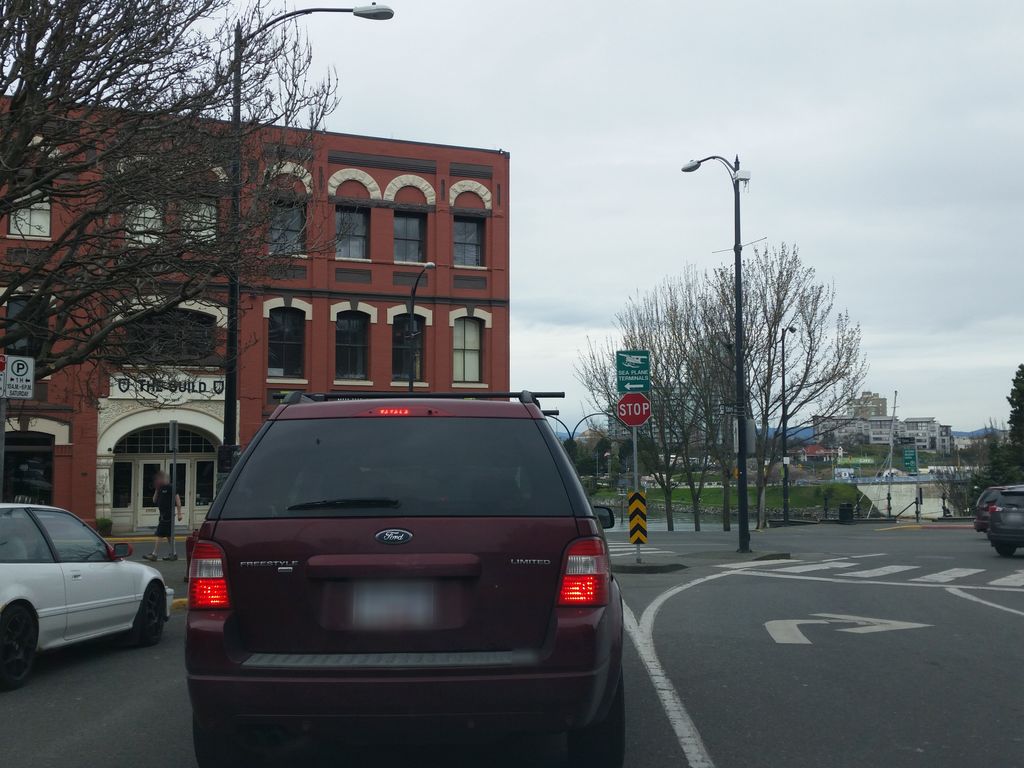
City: victoria